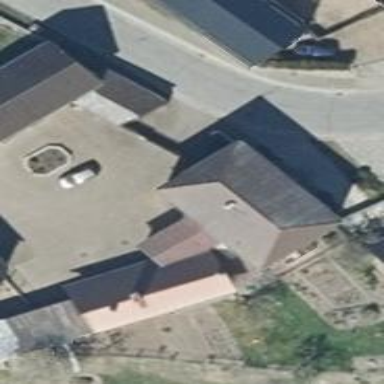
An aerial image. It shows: House with hipped roof. The roof is oriented along the building.